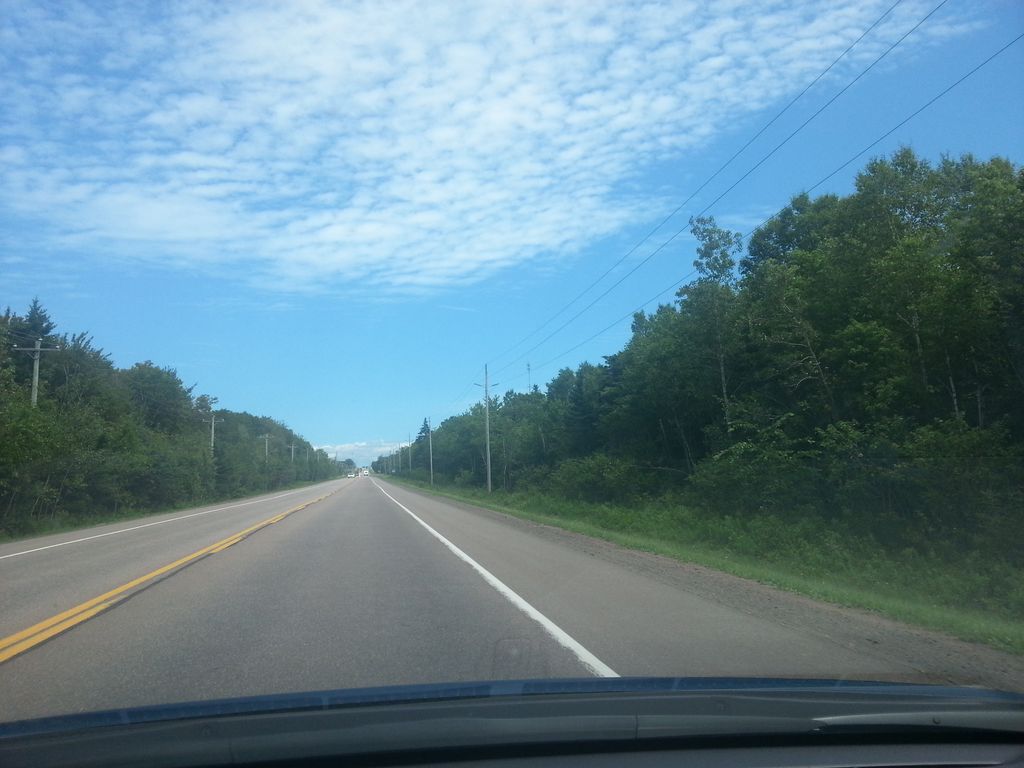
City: charlottetown